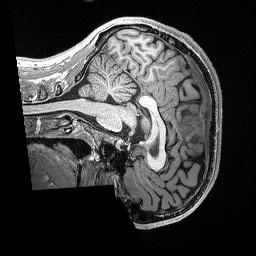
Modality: T1w
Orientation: sagittal
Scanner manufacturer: siemens
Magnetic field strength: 3 T
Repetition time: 2.3 s
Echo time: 0.00298 s